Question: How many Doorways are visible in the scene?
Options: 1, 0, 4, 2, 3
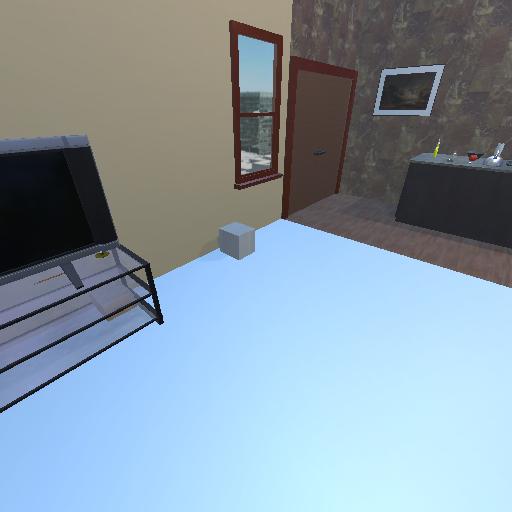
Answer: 1